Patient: sex F, age 44
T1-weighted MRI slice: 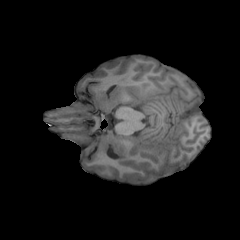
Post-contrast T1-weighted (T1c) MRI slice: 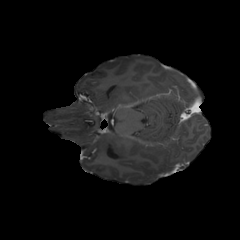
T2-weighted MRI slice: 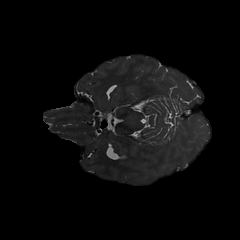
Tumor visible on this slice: no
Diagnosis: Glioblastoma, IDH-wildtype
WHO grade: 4